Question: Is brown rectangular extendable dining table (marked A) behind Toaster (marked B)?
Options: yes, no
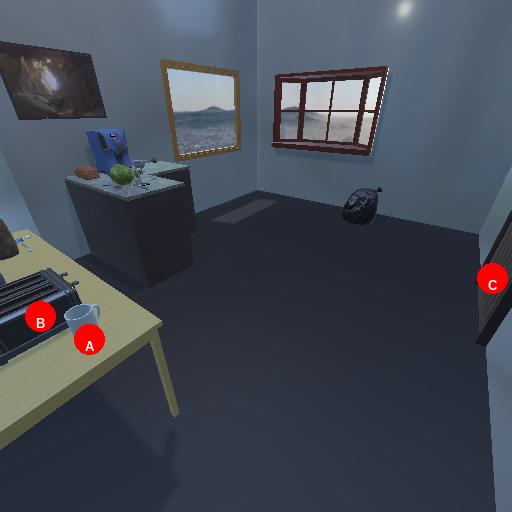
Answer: yes